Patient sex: M
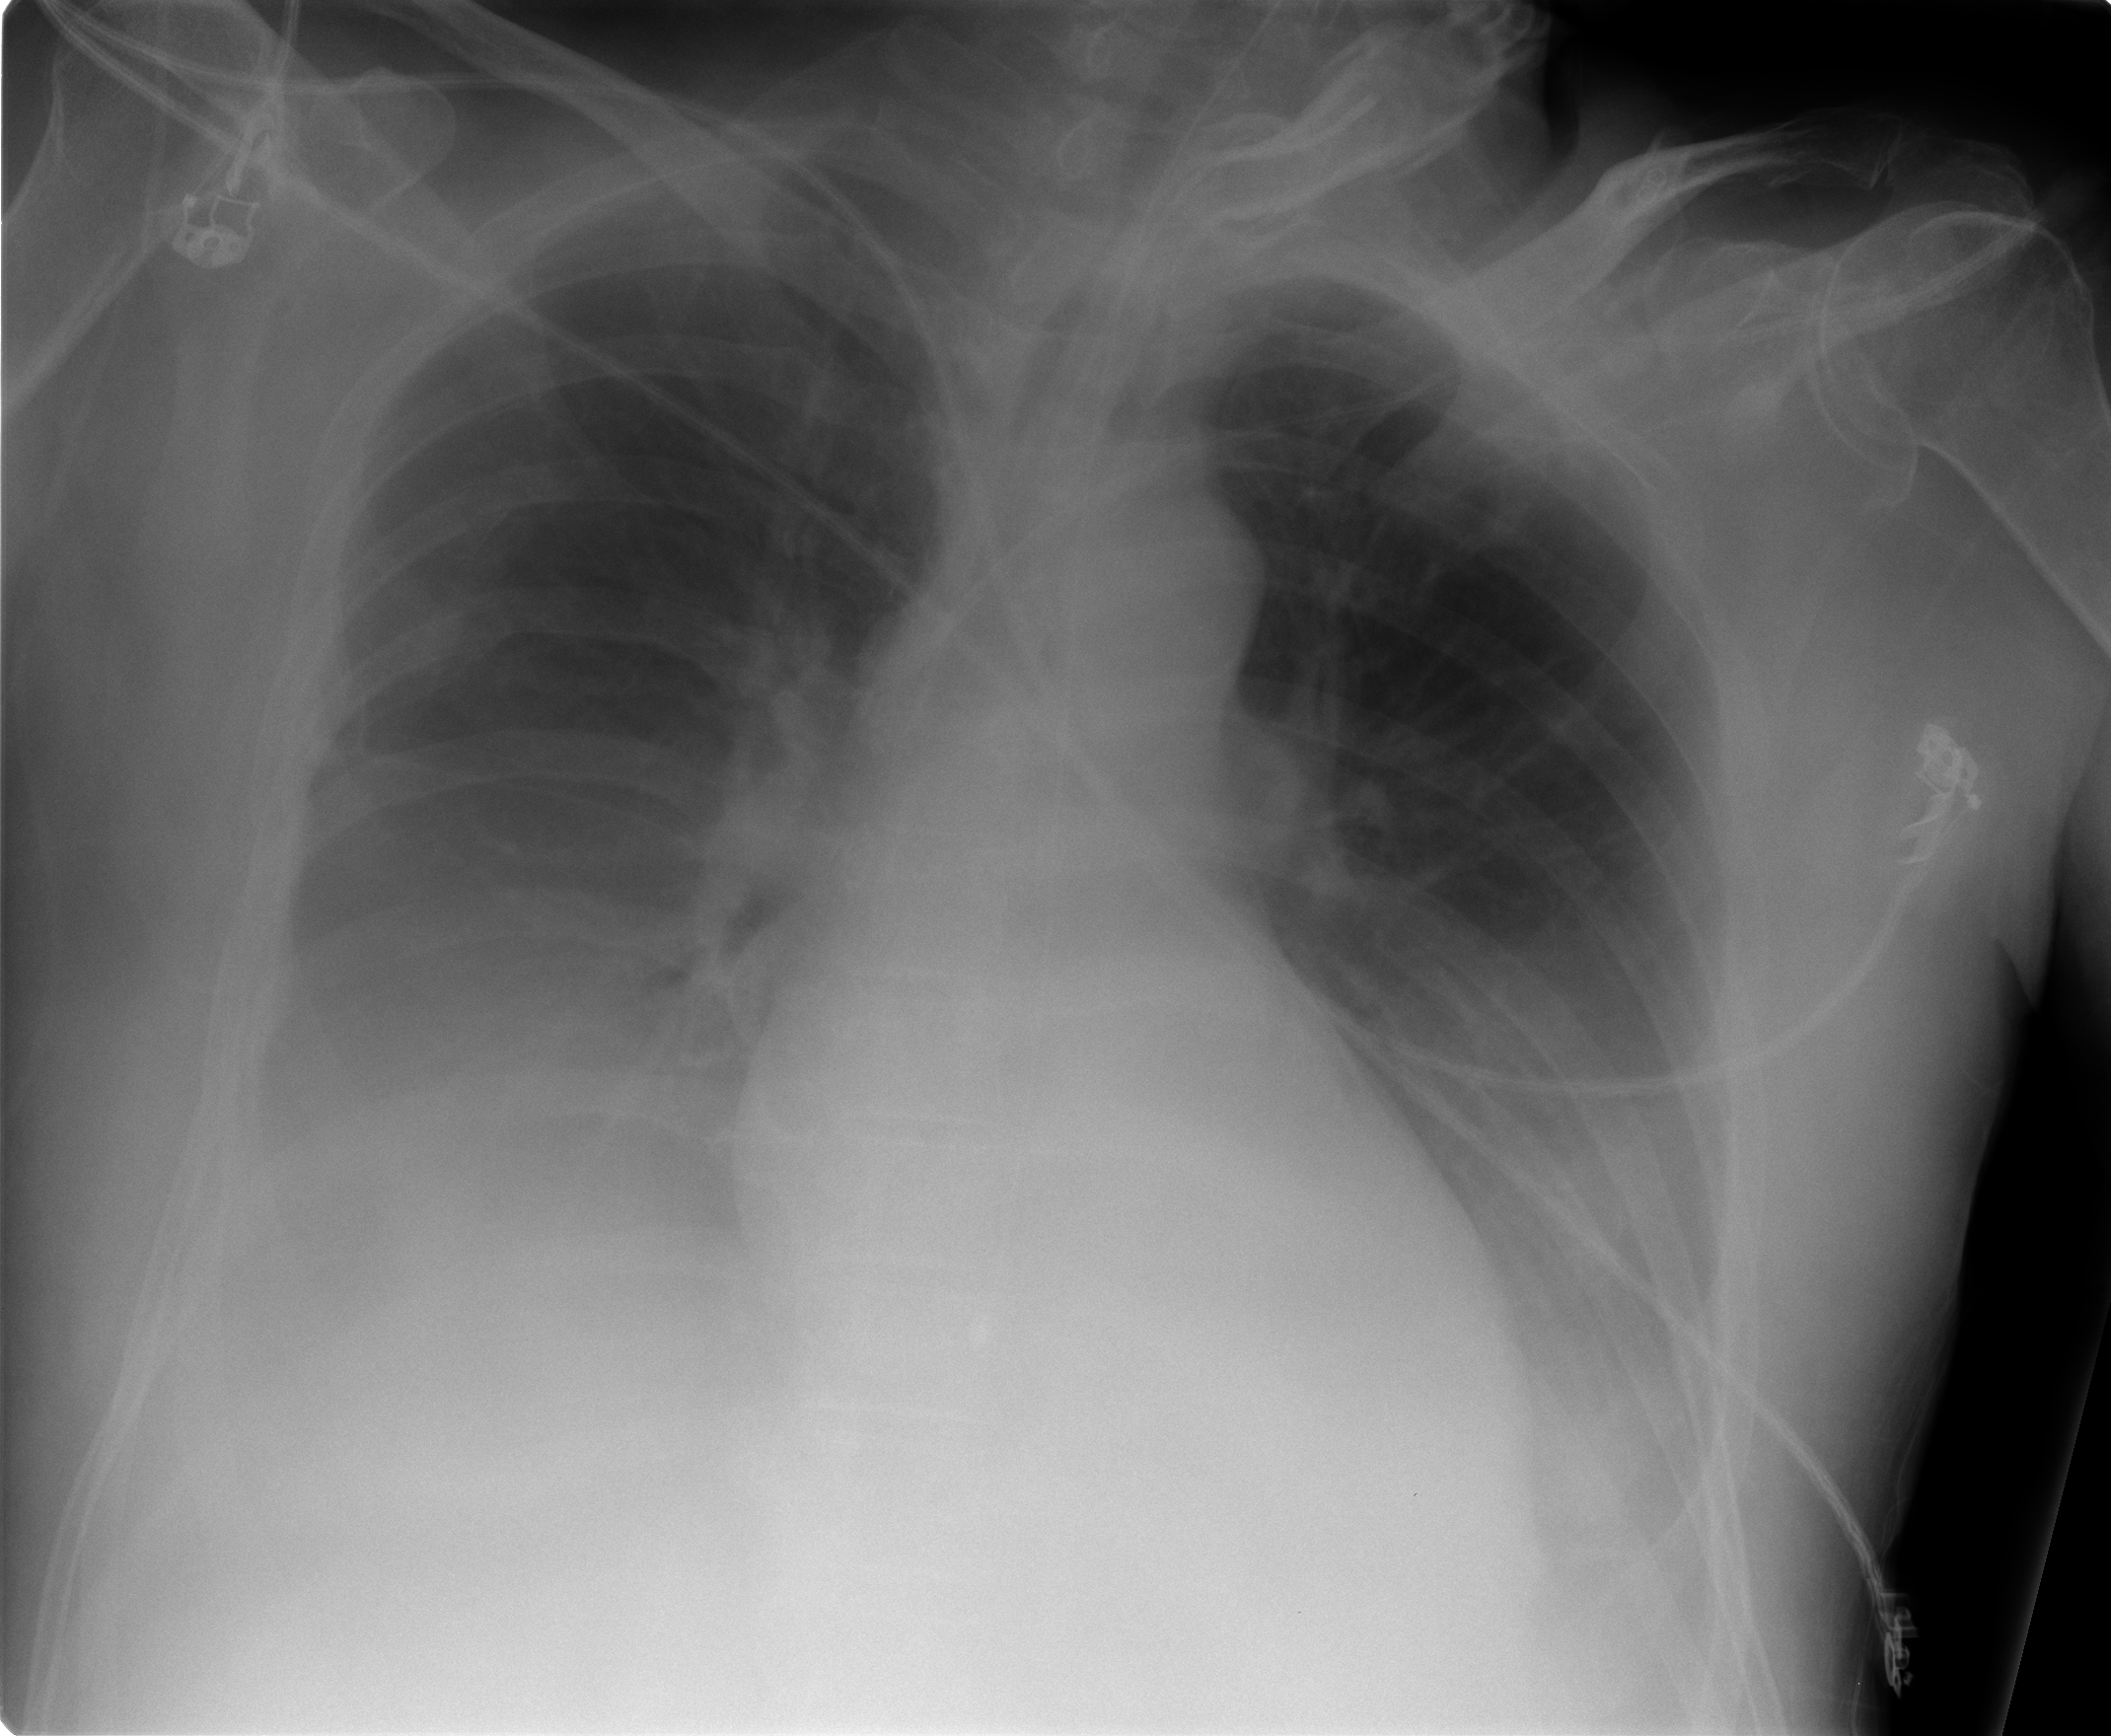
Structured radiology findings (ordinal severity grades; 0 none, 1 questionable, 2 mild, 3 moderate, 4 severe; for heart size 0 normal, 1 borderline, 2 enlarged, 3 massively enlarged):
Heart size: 0
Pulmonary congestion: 0
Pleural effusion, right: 3
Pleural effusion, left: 3
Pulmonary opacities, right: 0
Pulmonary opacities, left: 0
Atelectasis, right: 3
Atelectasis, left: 3